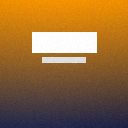
Screen state: on